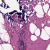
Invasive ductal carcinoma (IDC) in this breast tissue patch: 0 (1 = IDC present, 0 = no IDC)